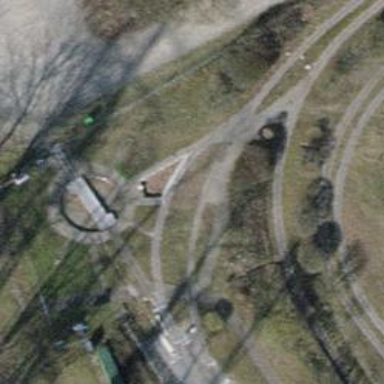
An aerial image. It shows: Miniature railway yard.